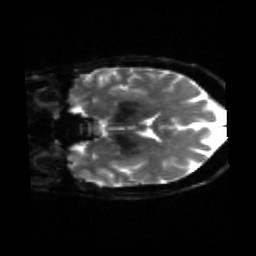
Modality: sbref
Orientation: coronal
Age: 49
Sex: female
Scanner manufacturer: siemens
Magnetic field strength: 3 T
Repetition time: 4.71 s
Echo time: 0.0906 s